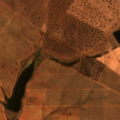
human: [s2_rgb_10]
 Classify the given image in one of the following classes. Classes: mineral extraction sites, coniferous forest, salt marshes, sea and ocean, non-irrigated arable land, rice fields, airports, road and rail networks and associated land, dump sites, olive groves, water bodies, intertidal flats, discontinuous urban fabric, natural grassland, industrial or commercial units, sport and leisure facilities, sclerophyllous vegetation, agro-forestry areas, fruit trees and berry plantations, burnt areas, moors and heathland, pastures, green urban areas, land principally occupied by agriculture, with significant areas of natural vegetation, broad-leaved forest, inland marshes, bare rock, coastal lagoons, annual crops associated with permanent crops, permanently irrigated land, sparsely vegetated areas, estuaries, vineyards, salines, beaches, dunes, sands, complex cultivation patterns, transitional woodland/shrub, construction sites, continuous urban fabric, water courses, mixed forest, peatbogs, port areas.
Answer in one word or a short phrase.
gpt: non-irrigated arable land, olive groves, agro-forestry areas